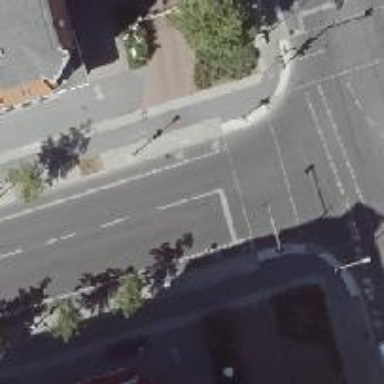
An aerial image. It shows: Tertiary road with asphalt surface and lane markings. There are sidewalks on both sides and exclusive cycle lanes.